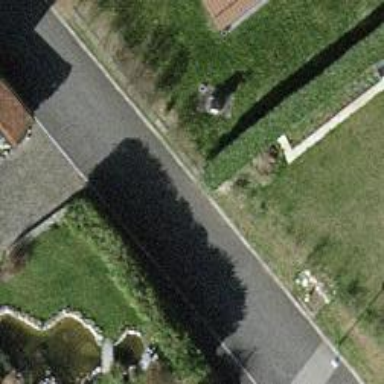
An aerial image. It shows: Hedge barrier.